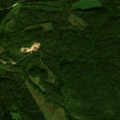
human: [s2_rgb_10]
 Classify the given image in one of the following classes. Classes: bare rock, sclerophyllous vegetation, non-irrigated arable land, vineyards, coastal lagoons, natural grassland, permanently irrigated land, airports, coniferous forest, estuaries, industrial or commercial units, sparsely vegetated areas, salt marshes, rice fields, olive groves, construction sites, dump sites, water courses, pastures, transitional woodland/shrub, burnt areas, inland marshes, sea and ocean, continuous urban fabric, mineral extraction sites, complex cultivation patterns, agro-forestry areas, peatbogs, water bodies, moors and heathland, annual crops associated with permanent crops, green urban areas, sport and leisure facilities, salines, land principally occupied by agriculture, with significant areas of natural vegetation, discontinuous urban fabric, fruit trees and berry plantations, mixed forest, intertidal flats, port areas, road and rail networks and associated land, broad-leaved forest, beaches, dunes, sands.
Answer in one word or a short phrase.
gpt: coniferous forest, mixed forest, transitional woodland/shrub